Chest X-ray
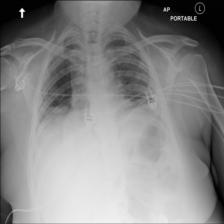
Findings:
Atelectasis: negative
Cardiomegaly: negative
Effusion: negative
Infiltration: negative
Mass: negative
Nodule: negative
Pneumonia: negative
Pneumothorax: negative
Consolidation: negative
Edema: negative
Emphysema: negative
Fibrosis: negative
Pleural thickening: negative
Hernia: negative